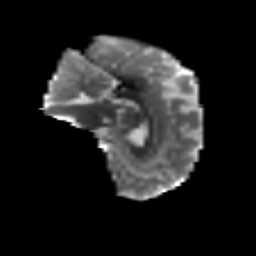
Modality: T2w
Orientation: sagittal
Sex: male
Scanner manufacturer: siemens
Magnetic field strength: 3 T
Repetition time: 5 s
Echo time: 0.071 s